Question: Following is the code I am using to create an AlertView. But the Ok button is not visible.
'''
UIAlertView *prompt = [[UIAlertView alloc] initWithTitle:@"Reset Password"
message:@"
" // IMPORTANT
delegate:self
cancelButtonTitle:nil
otherButtonTitles:OTHER_BUTTON_OK, nil];
prompt.tag=RESET_PASSWORD;
txtOldPwd = [[UITextField alloc] initWithFrame:CGRectMake(12.0, 50.0, 260.0, 25.0)];
[txtOldPwd setBackgroundColor:[UIColor whiteColor]];
[txtOldPwd setPlaceholder:@"Old Password"];
txtOldPwd.text=@"";
[prompt addSubview:txtOldPwd];
[txtOldPwd release];
txtNewPwd = [[UITextField alloc] initWithFrame:CGRectMake(12.0, 80.0, 260.0, 25.0)];
[txtNewPwd setBackgroundColor:[UIColor whiteColor]];
[txtNewPwd setPlaceholder:@"New Password"];
txtNewPwd.text=@"";
[prompt addSubview:txtNewPwd];
[txtNewPwd release];
txtConfirmPwd = [[UITextField alloc] initWithFrame:CGRectMake(12.0, 110.0, 260.0, 25.0)];
[txtConfirmPwd setBackgroundColor:[UIColor whiteColor]];
[txtConfirmPwd setPlaceholder:@"Confirm Password"];
txtConfirmPwd.text=@"";
[prompt addSubview:txtConfirmPwd];
[txtConfirmPwd release];
[prompt show];
[prompt release];
'''
I am adding a screenshot of what I am getting.

I just discovered that button is actually there. Height of Alert is too less. A very little portion of button is visible. I tried <URL> but the button is still not visible. Although the height of alert increases.
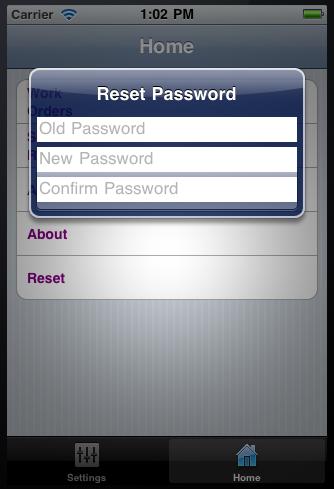
Answer: increase the
ok
'''
UIAlertView *prompt = [[UIAlertView alloc] initWithTitle:@"Reset Password"
message:@"
" // IMPORTANT
delegate:self
cancelButtonTitle:nil
otherButtonTitles:@"ok", nil];
'''